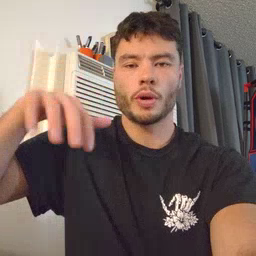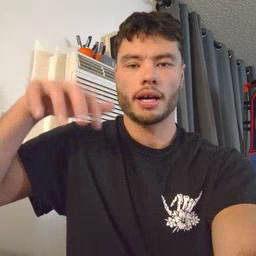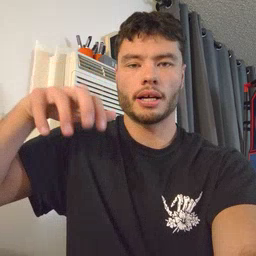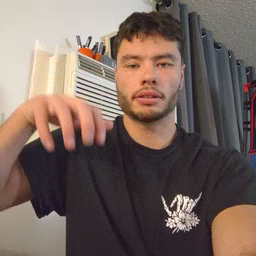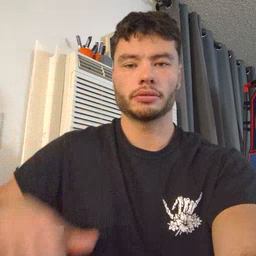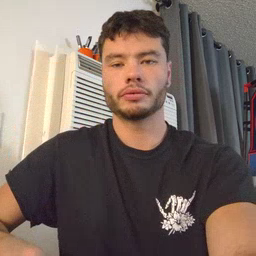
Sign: rain